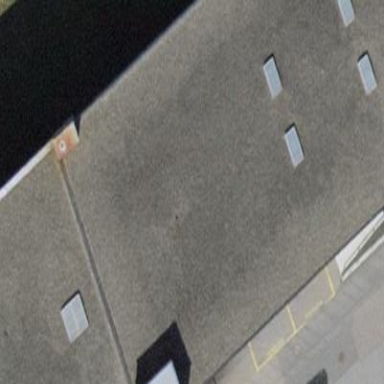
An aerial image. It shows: Manufacturing building.